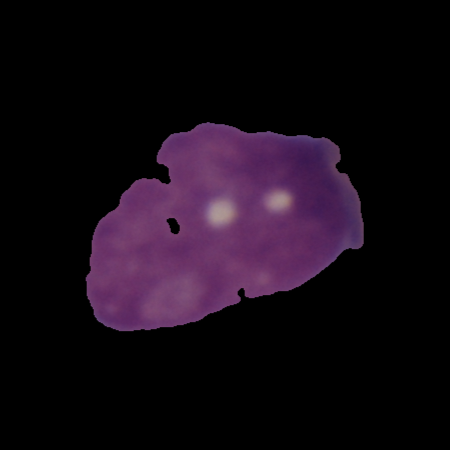
Label: cancer